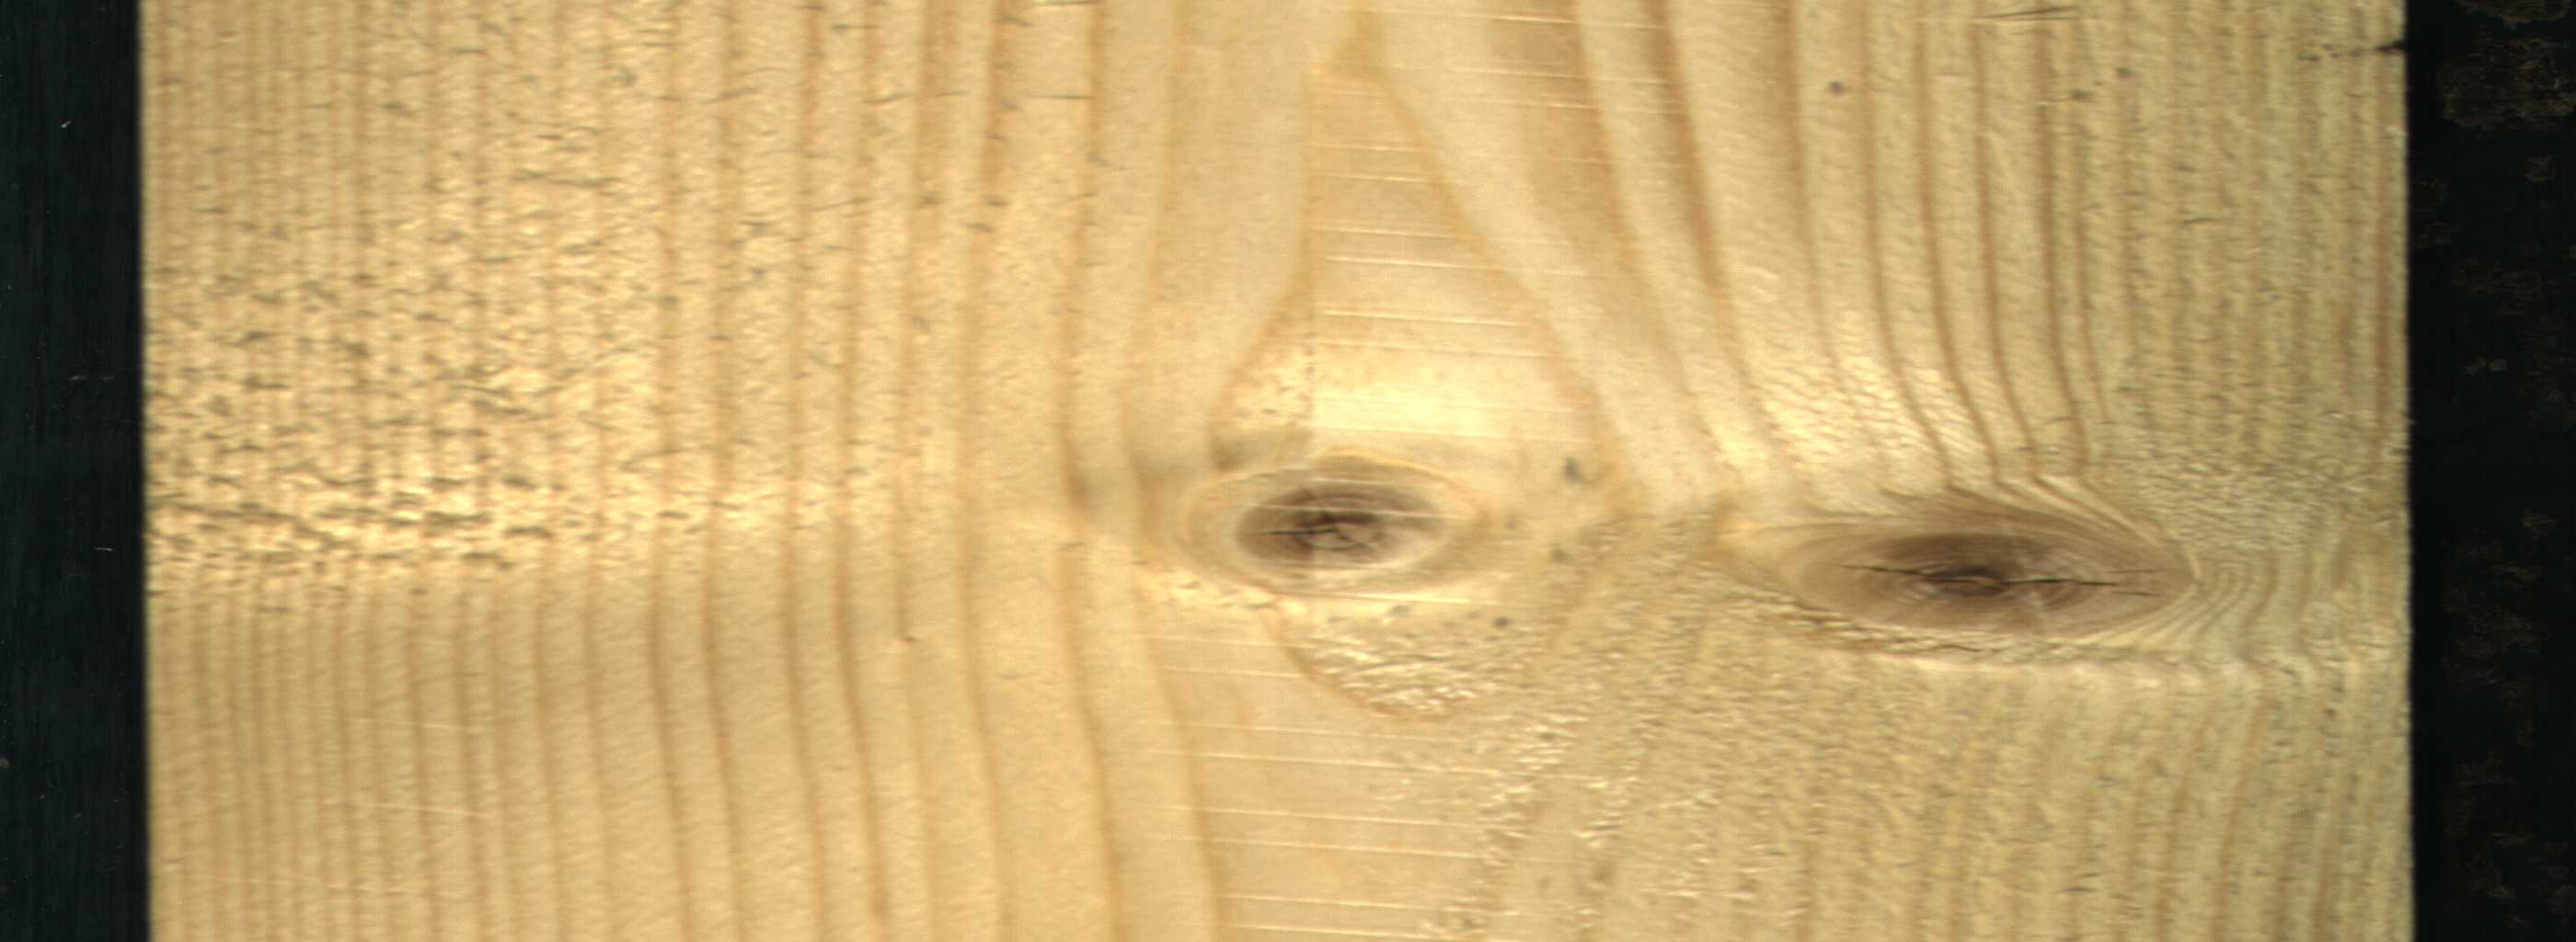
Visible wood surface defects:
knot_with_crack
Live_Knot